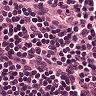
Metastatic tissue present: no